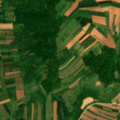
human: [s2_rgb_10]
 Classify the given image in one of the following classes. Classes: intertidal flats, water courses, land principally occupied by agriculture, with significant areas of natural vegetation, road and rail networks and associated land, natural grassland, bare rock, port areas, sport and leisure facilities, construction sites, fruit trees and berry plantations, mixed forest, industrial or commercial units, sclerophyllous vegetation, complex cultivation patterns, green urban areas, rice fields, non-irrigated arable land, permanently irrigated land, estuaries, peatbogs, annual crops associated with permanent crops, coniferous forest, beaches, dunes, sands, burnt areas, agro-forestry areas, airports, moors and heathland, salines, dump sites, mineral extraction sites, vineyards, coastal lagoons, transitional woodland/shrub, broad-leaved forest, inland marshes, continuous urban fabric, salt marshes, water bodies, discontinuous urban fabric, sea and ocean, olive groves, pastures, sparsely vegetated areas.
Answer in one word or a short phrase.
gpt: non-irrigated arable land, land principally occupied by agriculture, with significant areas of natural vegetation, broad-leaved forest, transitional woodland/shrub